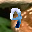
Label: 9